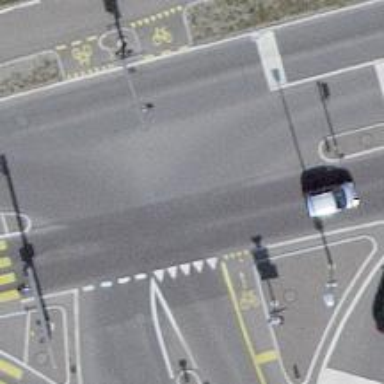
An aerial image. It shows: Road with traffic signals.